Question: Given the schedule below, what is the maximum total time (in minutes) a person can spend in lectures? The selected schedule MUST include at least one Mathematics lecture and at least one Art lecture. In the chart: blue for mathematics, green for physics, yellow for art, purple for music, and orange for physical education. All time nodes are integer multiples of 10 minutes.
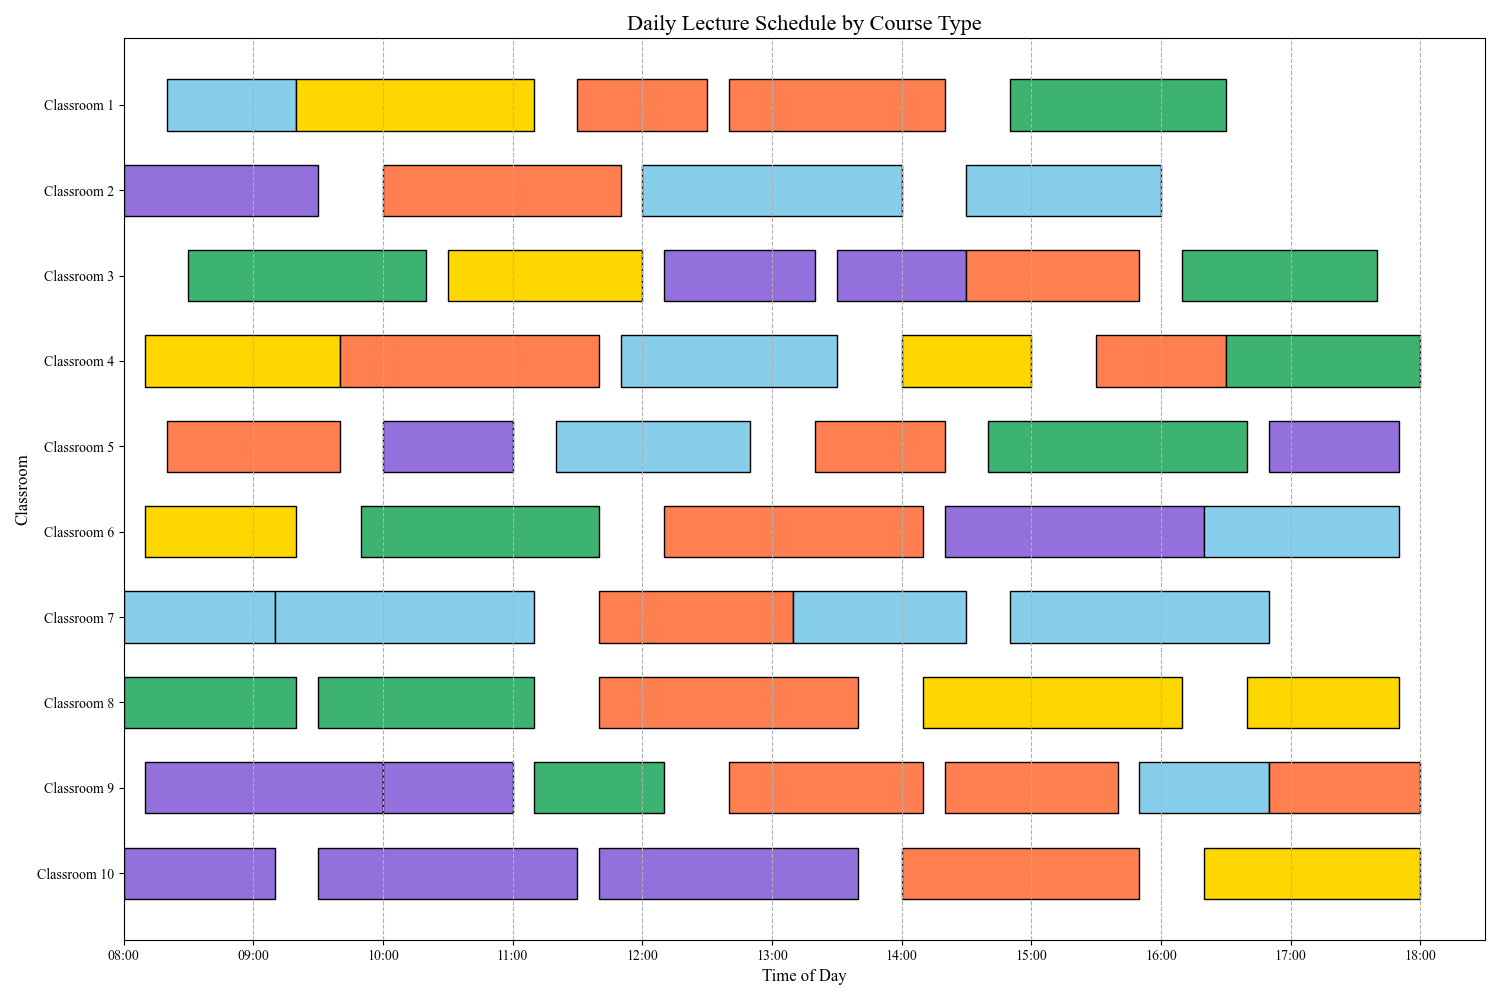
Answer: 600